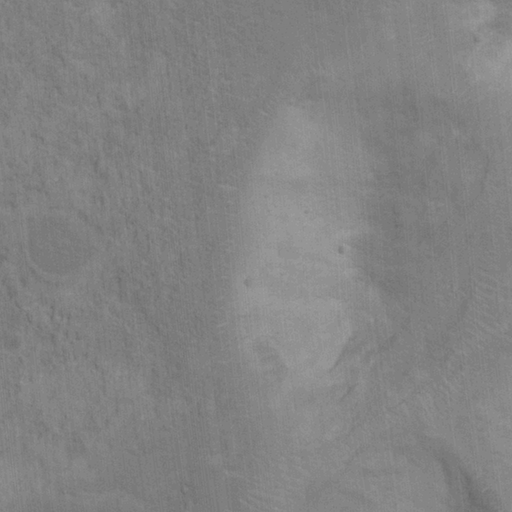
Objects detected: cone, cone, cone, cone